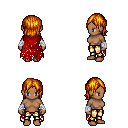
a pixel art fantasy rpg character, female body template, human, dark skin, red tattered cape, gold greaves, dark blonde long bangs hairstyle, white cloth bandages, four views (front, back, left, right), 2x2 character sprite sheet, small pixel art, hard edges, no anti-aliasing